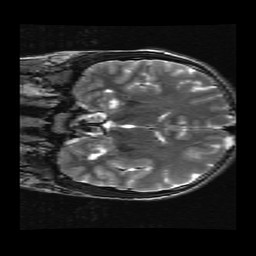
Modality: T2w
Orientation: coronal
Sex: male
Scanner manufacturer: ge
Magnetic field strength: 3 T
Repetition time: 5 s
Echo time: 0.1017 s